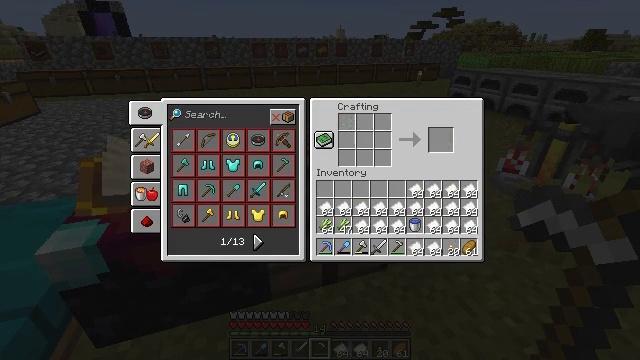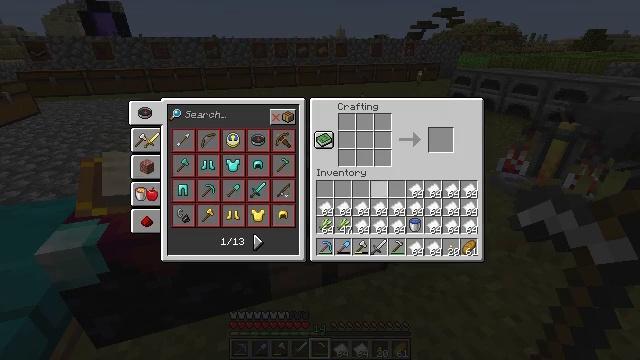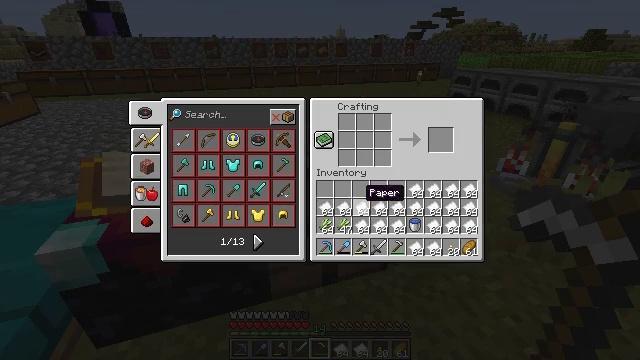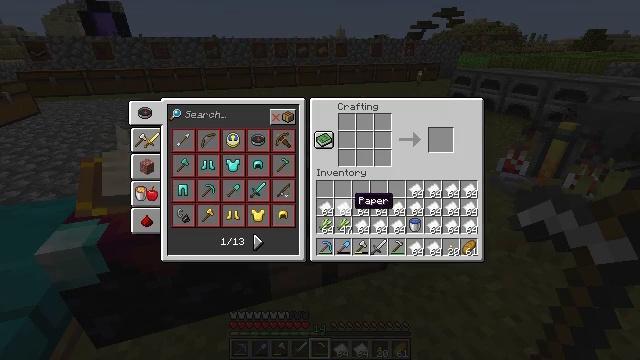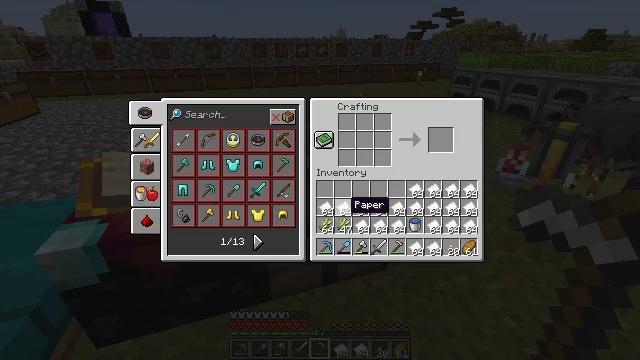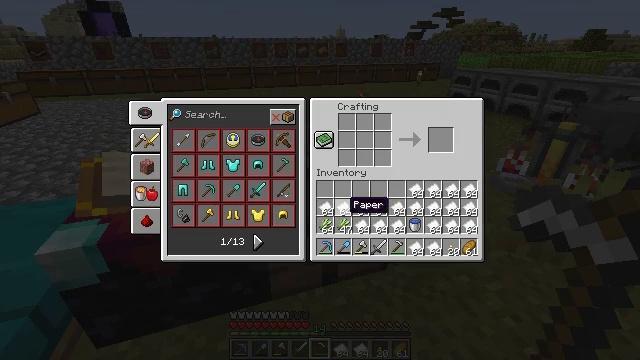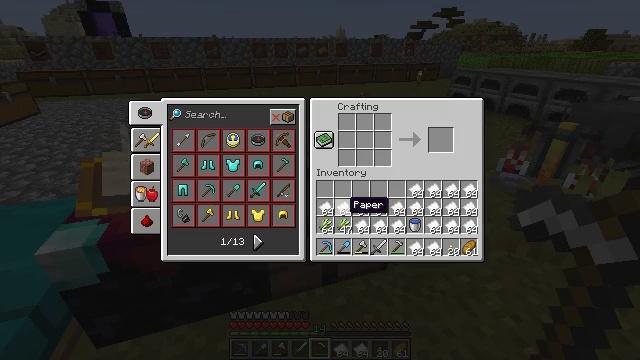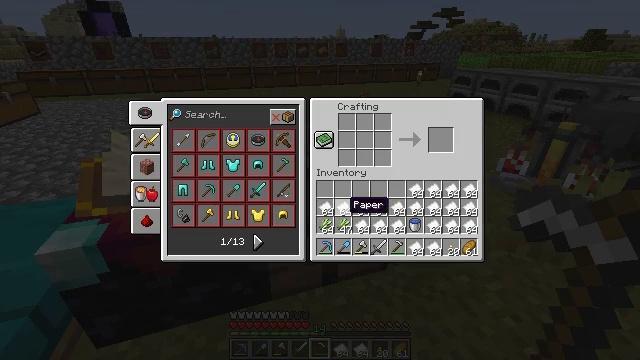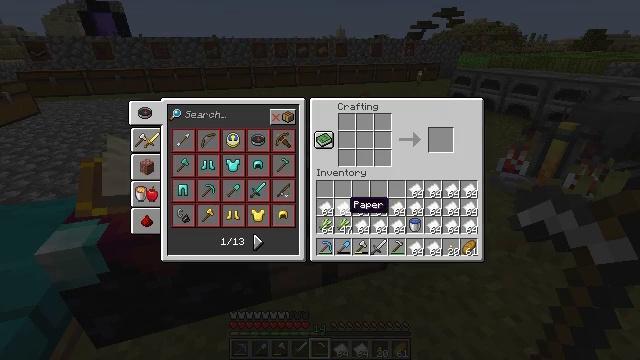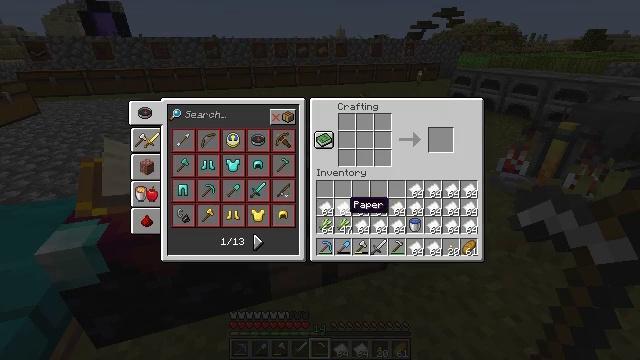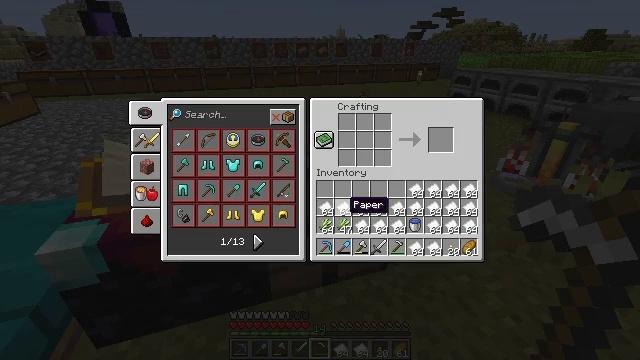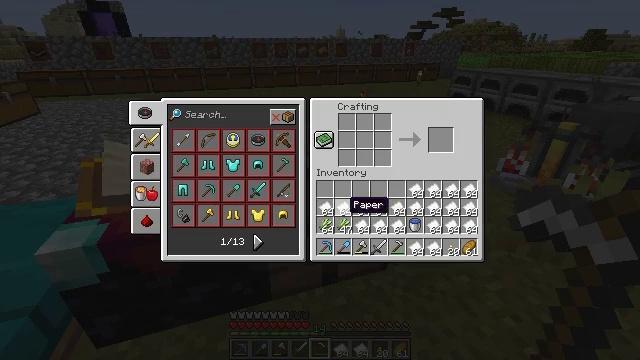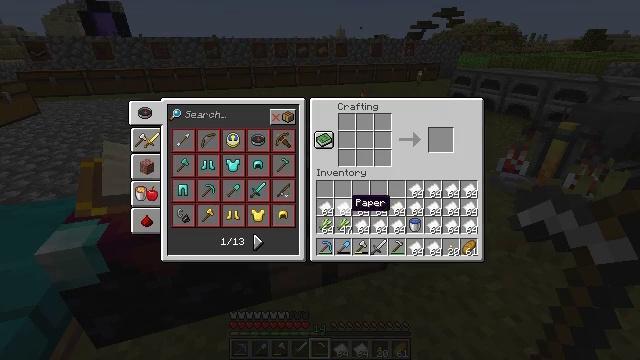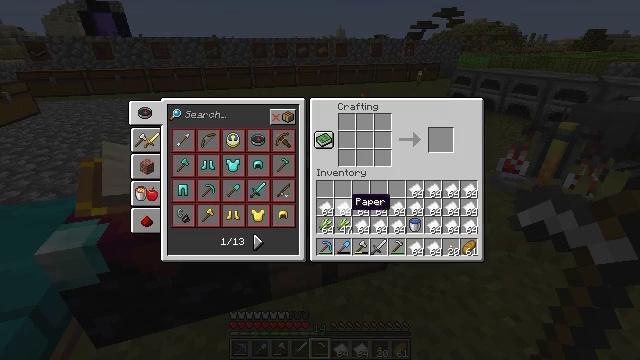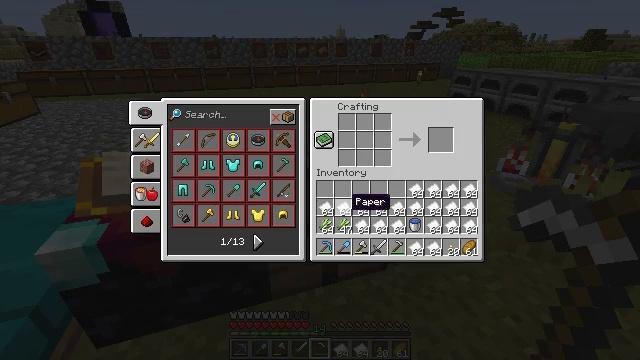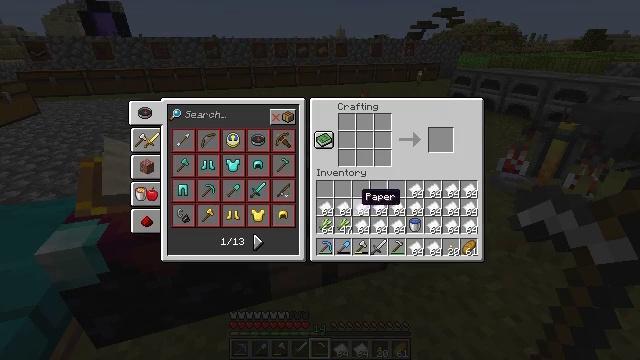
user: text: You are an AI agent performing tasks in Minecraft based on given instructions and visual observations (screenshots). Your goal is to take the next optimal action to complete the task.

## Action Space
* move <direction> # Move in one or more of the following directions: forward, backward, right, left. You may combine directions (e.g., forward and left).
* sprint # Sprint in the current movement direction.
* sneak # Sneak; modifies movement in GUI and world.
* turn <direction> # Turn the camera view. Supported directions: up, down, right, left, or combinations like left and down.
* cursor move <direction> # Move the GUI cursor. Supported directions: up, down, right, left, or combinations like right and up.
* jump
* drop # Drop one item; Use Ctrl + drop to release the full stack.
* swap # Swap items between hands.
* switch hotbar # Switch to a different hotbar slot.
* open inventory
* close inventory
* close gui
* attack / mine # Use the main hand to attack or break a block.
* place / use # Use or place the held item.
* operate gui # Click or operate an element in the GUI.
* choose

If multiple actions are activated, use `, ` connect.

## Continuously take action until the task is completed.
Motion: motion action
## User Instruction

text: Gather sugar cane for crafting.
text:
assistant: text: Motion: sneak, cursor move left and down, open gui
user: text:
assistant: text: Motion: sneak, cursor move left and down
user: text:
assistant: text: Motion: sneak, cursor move left and down
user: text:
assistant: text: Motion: sneak
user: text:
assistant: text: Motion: sneak
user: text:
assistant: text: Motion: sneak
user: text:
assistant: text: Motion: sneak
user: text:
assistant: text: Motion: sneak
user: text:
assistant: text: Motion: sneak
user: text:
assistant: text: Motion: no_op
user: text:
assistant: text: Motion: no_op
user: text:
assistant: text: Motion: no_op
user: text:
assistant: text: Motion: no_op
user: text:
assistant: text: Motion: no_op
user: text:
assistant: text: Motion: cursor move right
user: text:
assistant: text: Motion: cursor move right and up
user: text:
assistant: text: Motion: cursor move right and up
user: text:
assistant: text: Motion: cursor move right and up
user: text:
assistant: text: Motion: no_op
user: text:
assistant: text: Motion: no_op
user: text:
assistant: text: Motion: close gui
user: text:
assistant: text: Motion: no_op
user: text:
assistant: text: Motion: turn right
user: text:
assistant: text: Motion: turn right and up
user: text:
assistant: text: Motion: turn right and up
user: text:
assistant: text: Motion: move forward, turn right and up
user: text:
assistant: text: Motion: move forward, turn right and down
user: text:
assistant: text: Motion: move forward
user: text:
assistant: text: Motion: move forward
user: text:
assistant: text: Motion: move forward